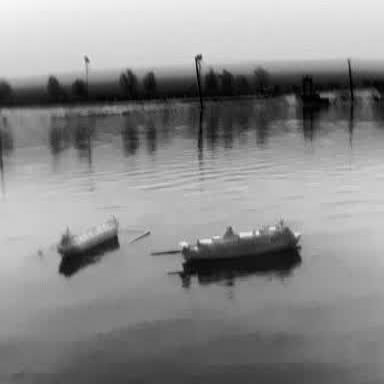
There are two objects shown in the infrared image, including a liner, and a container_ship.